Question: Write SQL code to find the Client Country for each company.

How to approach this query? So far I am thinking:-
'''
select top 6 Client_Country, count(*) Total
from table group by Client_Country
order by total desc
'''
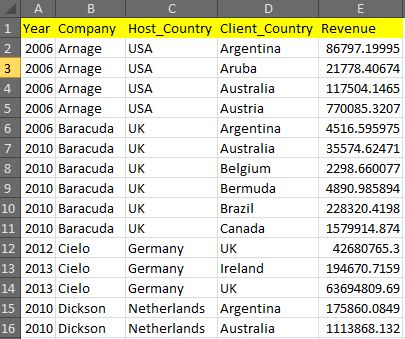
Answer: To get the top for each country, you'll need to use a windowing function. Otherwise, you'll just get the top 6 overall.
I'm not sure what RDBMS you're using, but in SQL Server you can do something like this:
'''
;WITH top_cte AS
(
SELECT *, ROW_NUMBER() OVER(PARTITION BY Company ORDER BY Revenue DESC) AS [Rank]
FROM table
)
SELECT *
FROM top_cte
WHERE [Rank] <= 6
'''
EDIT: Edited to use 'ROW_NUMBER' instead of 'RANK'. The one issue with 'RANK' is that if you had, say, 3 companies tied for 5th place, you'd get 8 results back instead of 6.